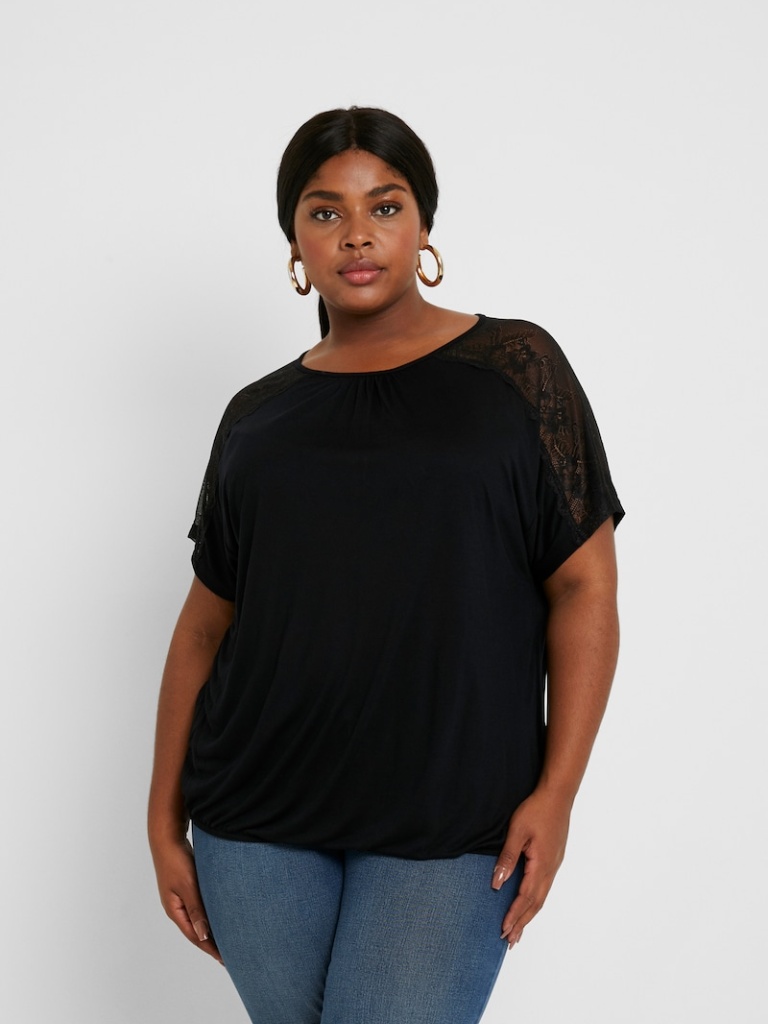
jersey relaxed short sleeve hip length Untucked crew t-shirt